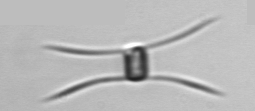
Label: Chaetoceros_similis